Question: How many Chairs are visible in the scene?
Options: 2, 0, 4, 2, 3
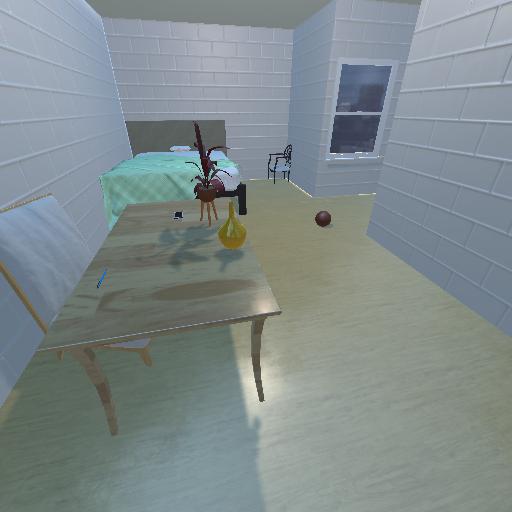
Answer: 2